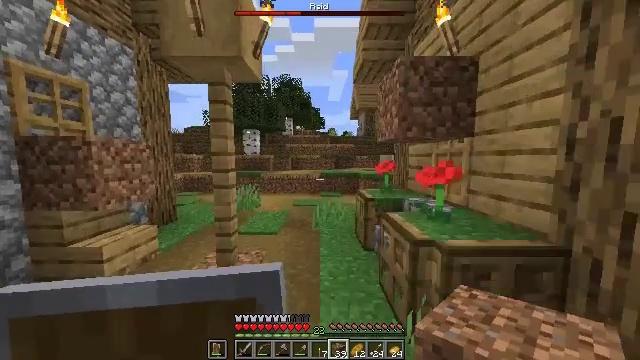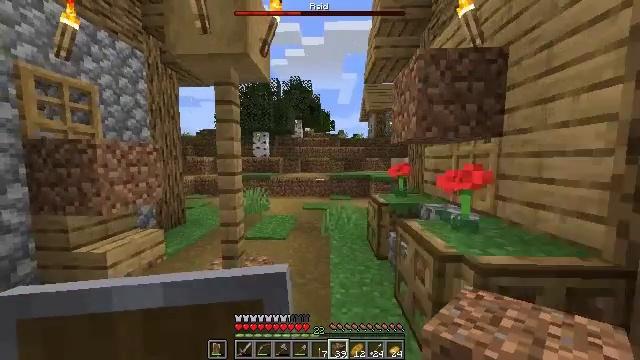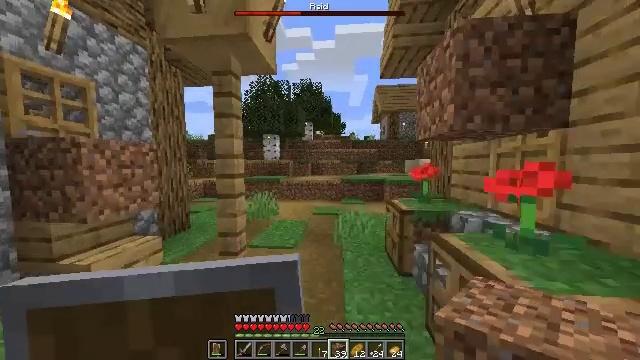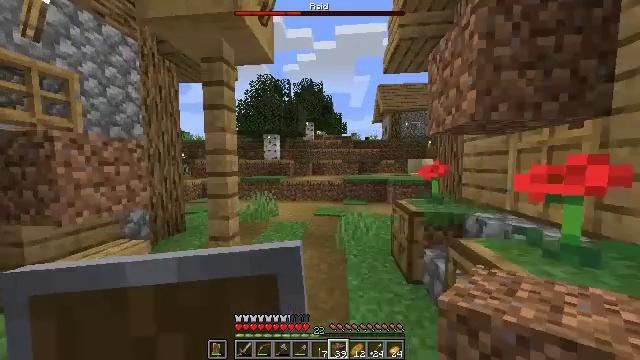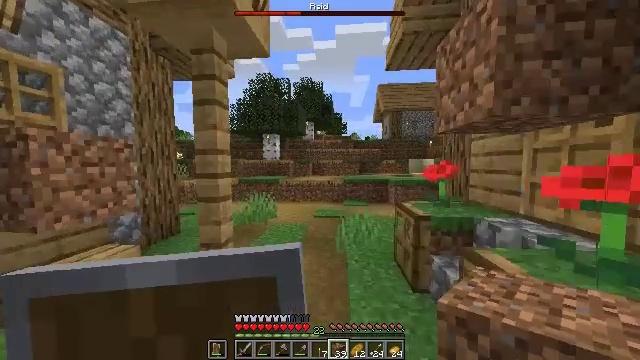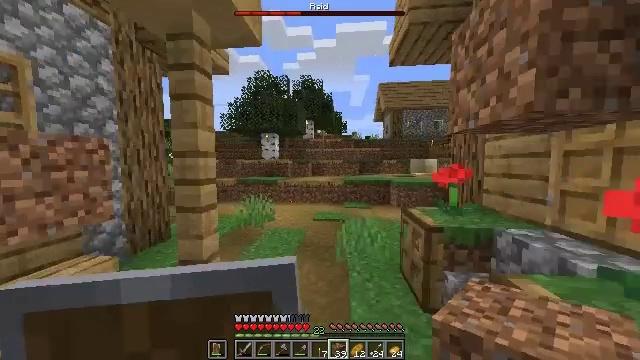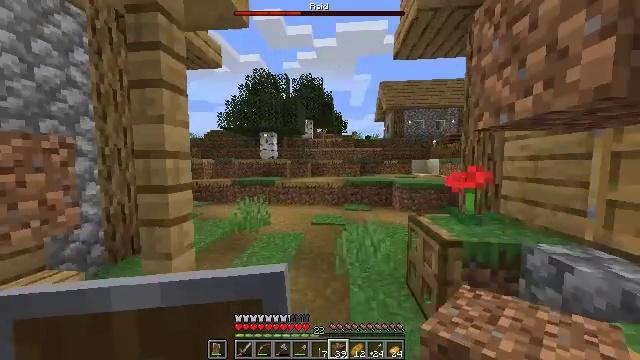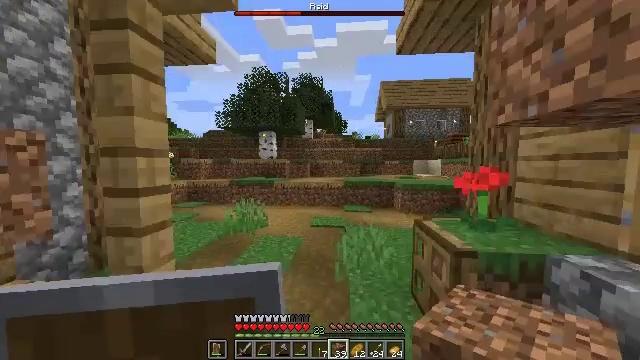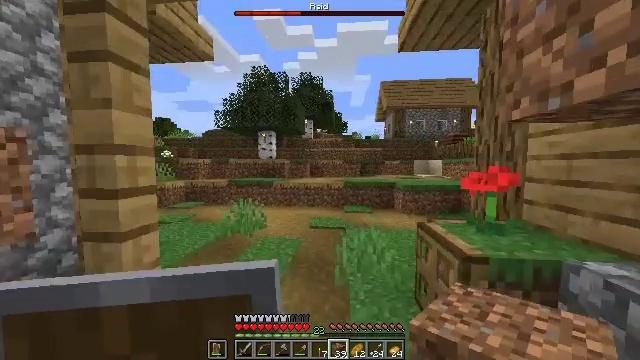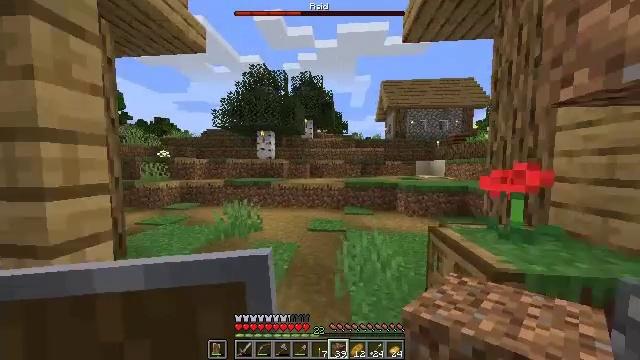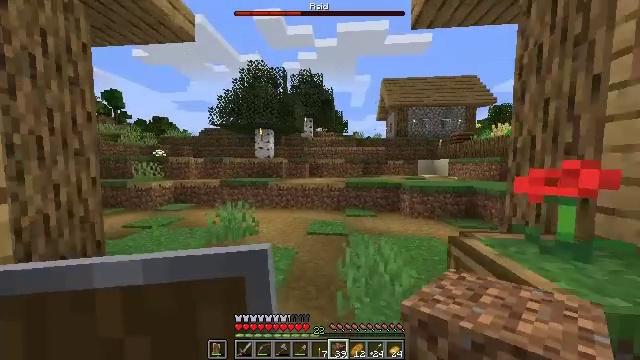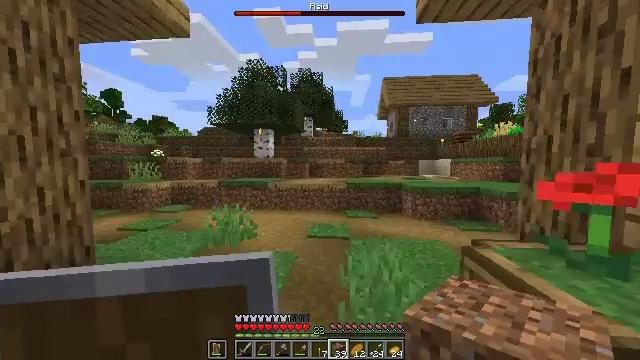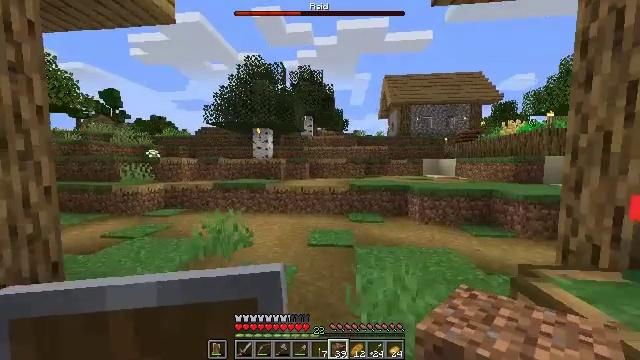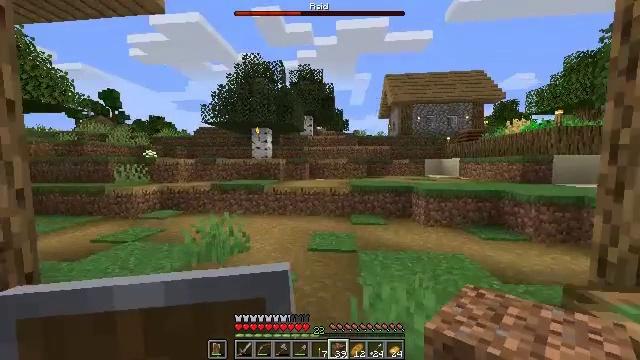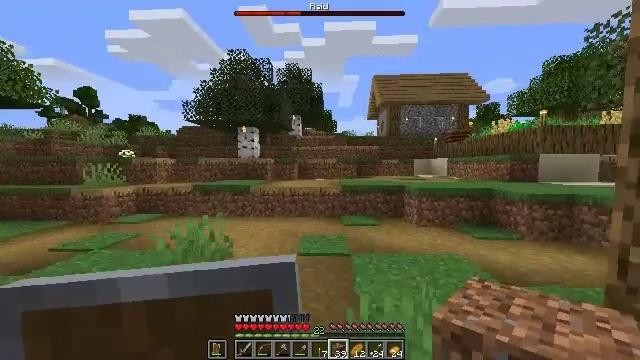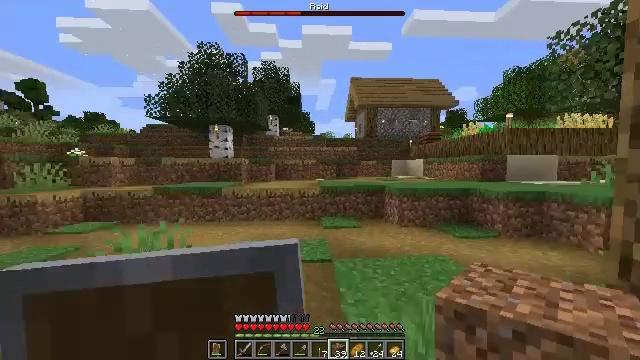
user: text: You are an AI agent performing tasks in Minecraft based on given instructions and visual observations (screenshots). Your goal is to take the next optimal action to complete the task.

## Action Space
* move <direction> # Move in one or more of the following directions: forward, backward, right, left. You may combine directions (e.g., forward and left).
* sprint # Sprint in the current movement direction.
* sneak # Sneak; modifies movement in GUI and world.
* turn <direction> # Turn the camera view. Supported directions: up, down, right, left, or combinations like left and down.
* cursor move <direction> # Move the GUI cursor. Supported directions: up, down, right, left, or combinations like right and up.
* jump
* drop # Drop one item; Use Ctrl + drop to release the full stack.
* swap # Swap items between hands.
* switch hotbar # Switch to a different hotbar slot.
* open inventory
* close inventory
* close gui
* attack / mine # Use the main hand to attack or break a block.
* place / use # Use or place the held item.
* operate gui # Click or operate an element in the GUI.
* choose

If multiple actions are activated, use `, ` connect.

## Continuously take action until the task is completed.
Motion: motion action
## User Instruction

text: Collect dirt by holding left button.
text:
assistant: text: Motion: move forward, turn left
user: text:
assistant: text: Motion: move forward, turn left
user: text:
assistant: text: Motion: move forward
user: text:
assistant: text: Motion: move forward, sprint
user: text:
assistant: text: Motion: move forward, sprint
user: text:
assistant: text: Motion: move forward, sprint
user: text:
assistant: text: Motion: move forward
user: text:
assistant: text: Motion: move forward
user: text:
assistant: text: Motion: move forward
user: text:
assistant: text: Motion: move forward
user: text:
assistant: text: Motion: move forward
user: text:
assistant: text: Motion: move forward
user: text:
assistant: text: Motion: move forward
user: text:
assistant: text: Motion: move forward, turn right
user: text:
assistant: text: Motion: move forward, turn right
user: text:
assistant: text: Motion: move forward, turn right
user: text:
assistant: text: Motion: move forward, turn right
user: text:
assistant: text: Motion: move forward, turn right
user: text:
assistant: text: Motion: move forward, turn right
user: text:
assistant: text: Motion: move forward
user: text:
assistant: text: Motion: move forward
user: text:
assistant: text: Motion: move forward
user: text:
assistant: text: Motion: move forward
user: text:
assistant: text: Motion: move forward
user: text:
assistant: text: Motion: move forward
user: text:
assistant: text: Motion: move forward
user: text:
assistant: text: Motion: move forward
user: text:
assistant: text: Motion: move forward
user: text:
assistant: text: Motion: move forward
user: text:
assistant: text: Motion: move forward